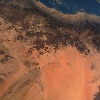
Label: land